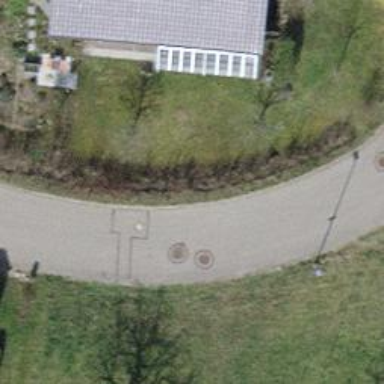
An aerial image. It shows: Residential road with asphalt surface.